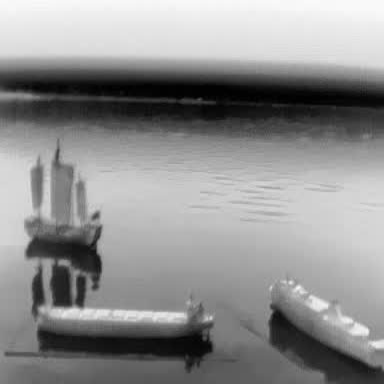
There are three objects shown in the infrared image, including a sailboat, a liner, and a container_ship.